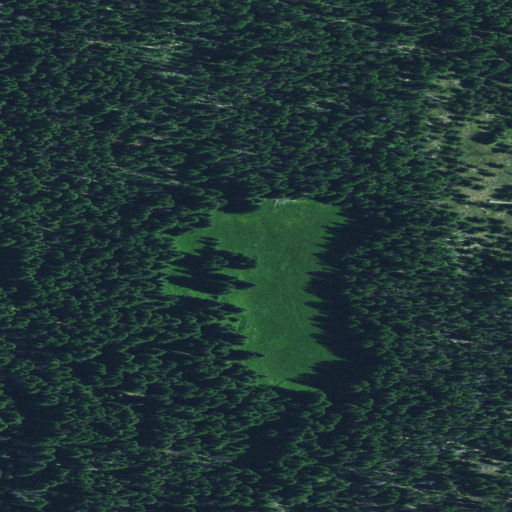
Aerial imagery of plain(s) in Oregon named Eightmile Meadow containing evergreen forest, shrub, and woody wetlands